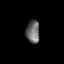
Tissue: prostate
Cell type: Epithelial cells
Senescence score: 0.3475
Nuclear area (px): 304
Mean DAPI intensity: 105.724